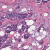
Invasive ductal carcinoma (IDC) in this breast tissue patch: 1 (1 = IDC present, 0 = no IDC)